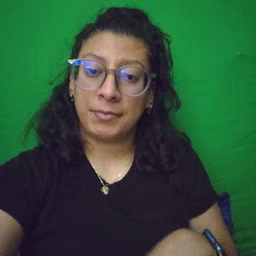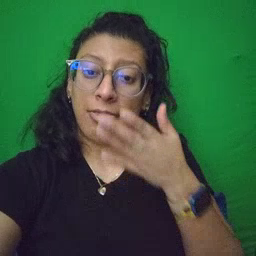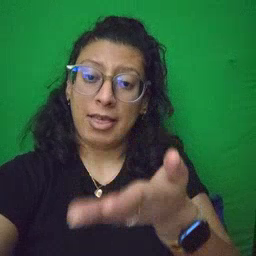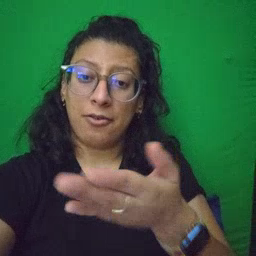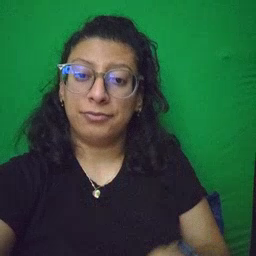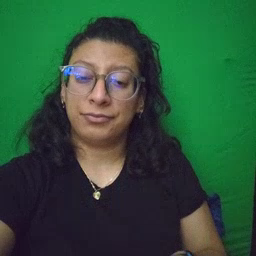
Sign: there